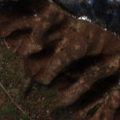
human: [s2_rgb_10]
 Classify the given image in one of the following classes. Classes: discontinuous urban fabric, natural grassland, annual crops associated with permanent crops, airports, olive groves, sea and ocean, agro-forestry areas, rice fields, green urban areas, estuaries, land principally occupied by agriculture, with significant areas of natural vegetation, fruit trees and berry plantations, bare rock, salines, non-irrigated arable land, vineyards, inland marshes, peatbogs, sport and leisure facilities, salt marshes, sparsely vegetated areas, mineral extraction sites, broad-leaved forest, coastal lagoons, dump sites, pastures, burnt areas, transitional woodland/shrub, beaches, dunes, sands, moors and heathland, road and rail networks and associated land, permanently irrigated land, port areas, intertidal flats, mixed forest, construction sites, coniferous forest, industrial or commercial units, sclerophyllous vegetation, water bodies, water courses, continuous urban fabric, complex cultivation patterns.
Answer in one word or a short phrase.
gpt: discontinuous urban fabric, complex cultivation patterns, land principally occupied by agriculture, with significant areas of natural vegetation, broad-leaved forest, transitional woodland/shrub